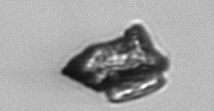
Label: Delphineis